Aerial crown-view tile of a tropical tree (Barro Colorado Island, Panama), acquired 20250317:
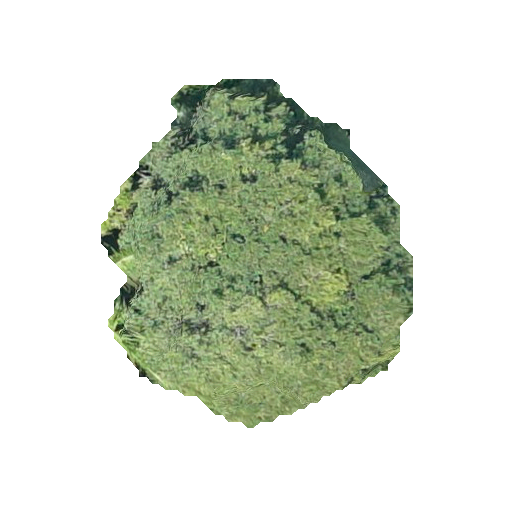
Species: Tabernaemontana arborea
GBIF accepted scientific name: Tabernaemontana arborea
Crown area: 115.422 m²